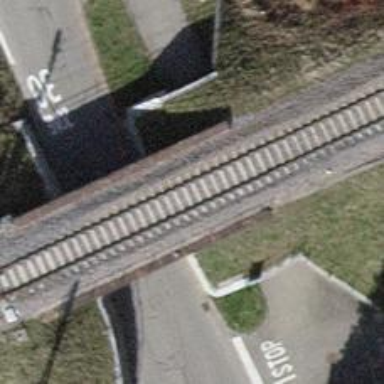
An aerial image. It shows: Bridge with single railway track electrified by contact line.